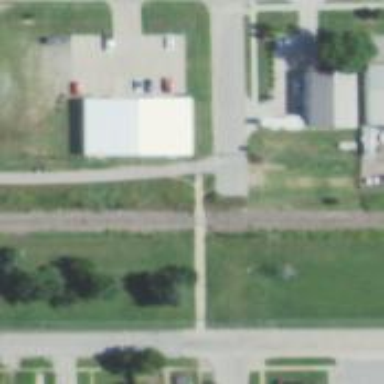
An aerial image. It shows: Railway crossing.